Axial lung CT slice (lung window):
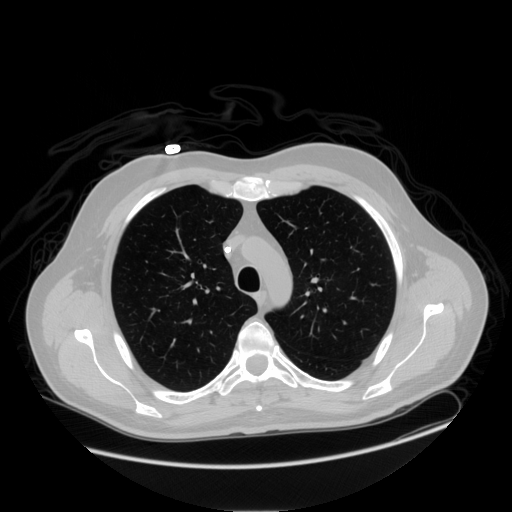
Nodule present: no